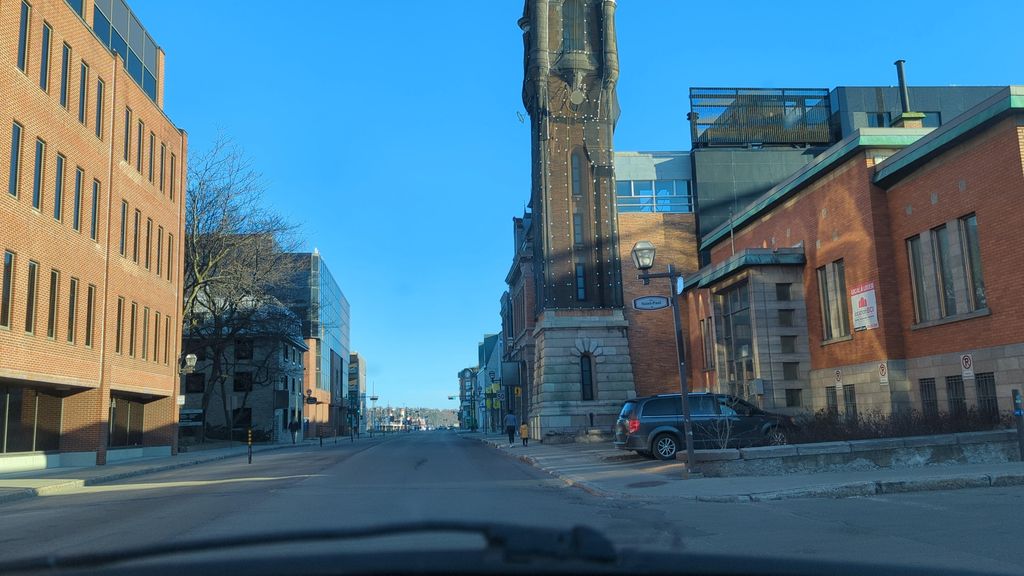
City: quebec_city